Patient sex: M
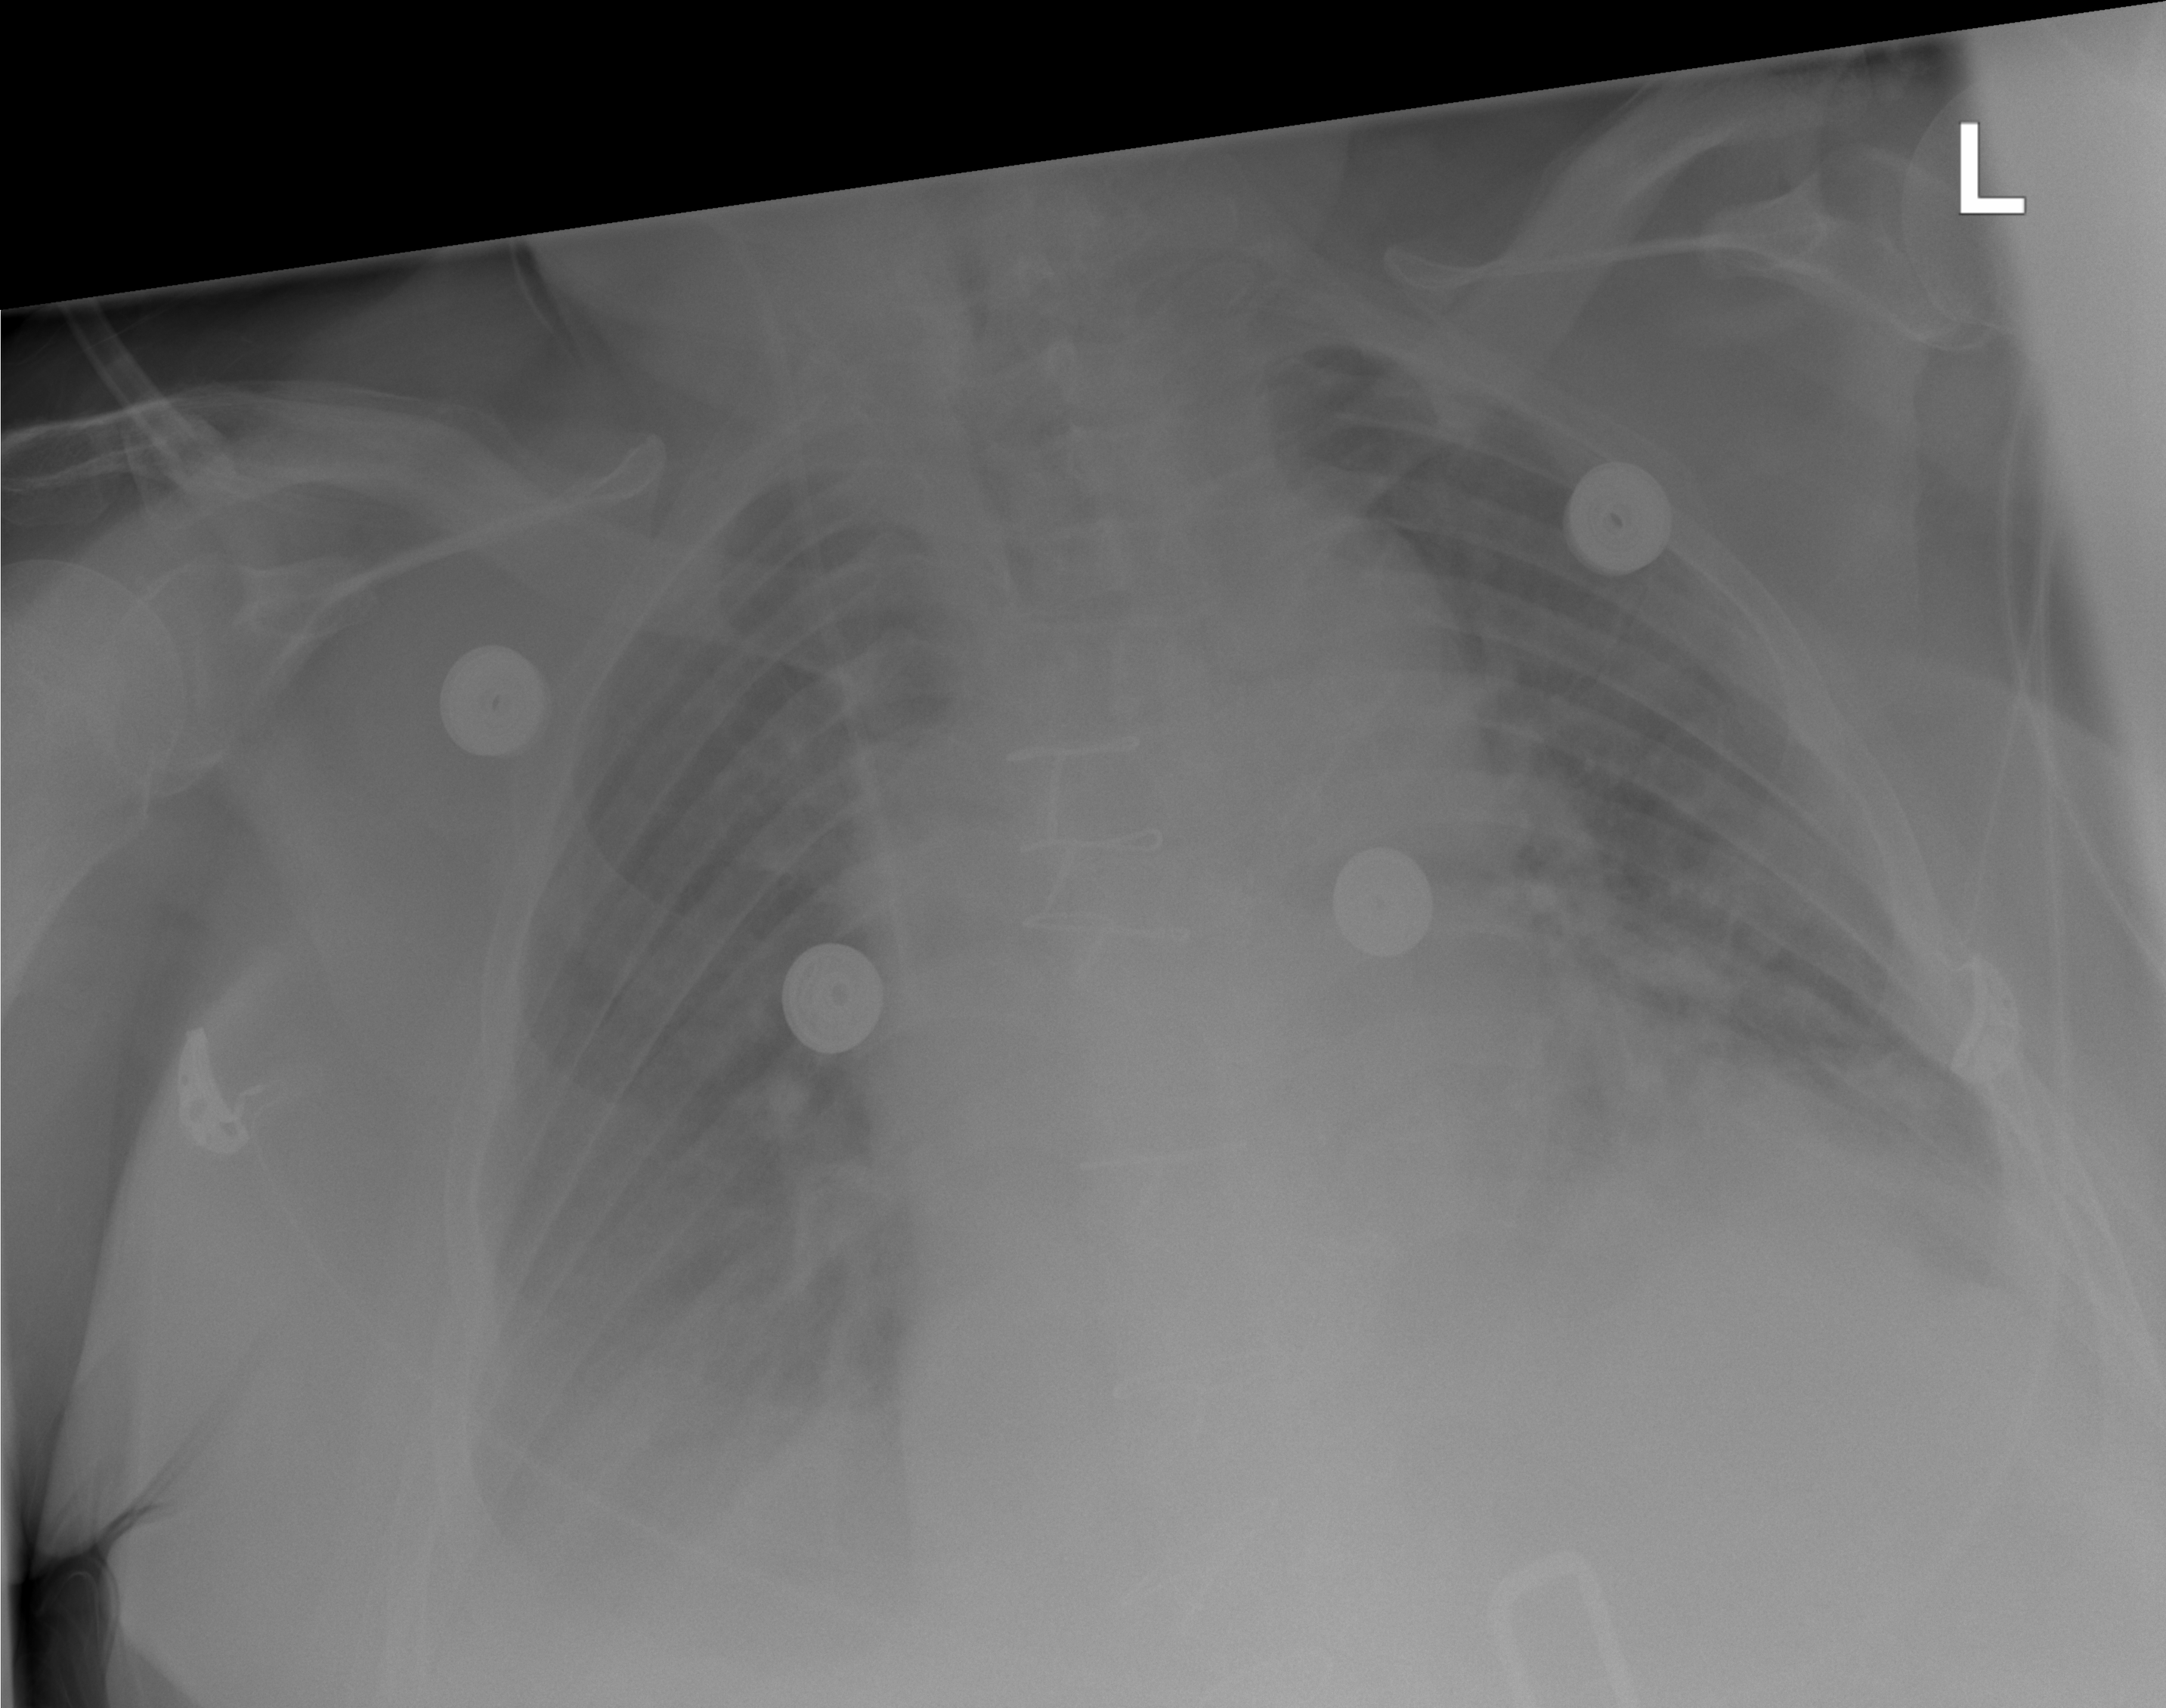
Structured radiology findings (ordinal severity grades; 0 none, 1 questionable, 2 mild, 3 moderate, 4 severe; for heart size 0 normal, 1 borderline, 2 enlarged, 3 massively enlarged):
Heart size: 3
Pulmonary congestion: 3
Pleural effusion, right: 2
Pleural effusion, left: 2
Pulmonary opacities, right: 0
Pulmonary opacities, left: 0
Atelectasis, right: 2
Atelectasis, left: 2